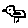
Label: bird